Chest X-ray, PA view. Patient: 67 years old, sex M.
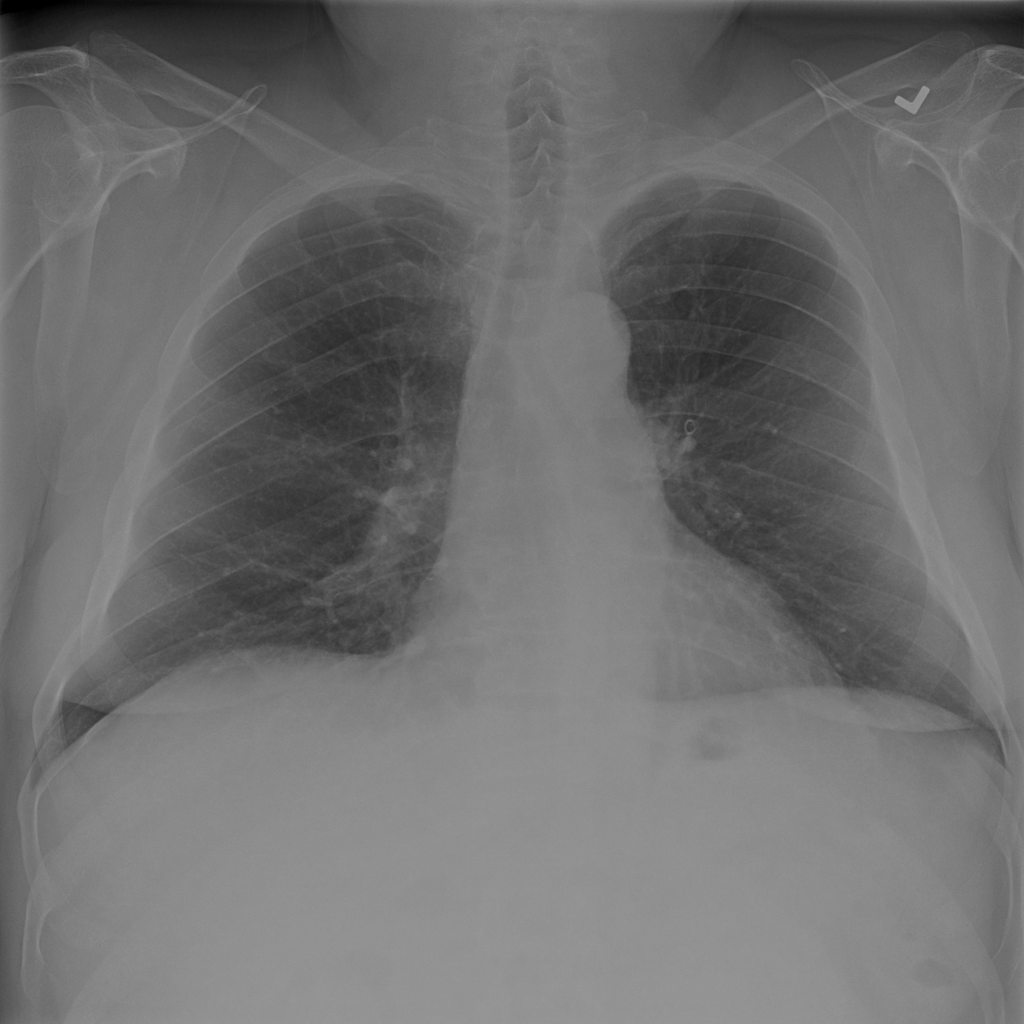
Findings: No Finding